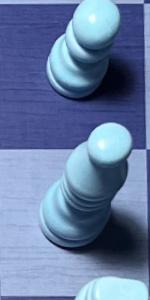
Label: Bishop_White